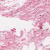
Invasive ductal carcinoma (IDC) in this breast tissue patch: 0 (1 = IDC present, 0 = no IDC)